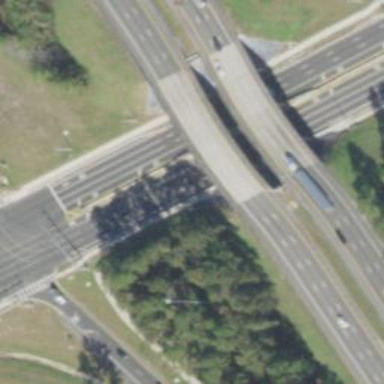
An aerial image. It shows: Guard rail.